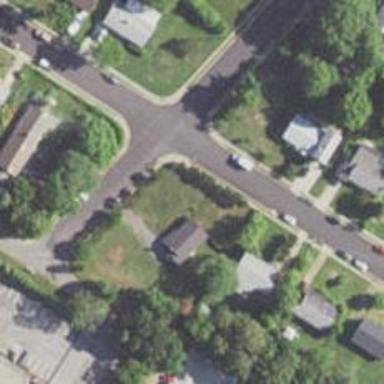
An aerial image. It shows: Neighborhood.